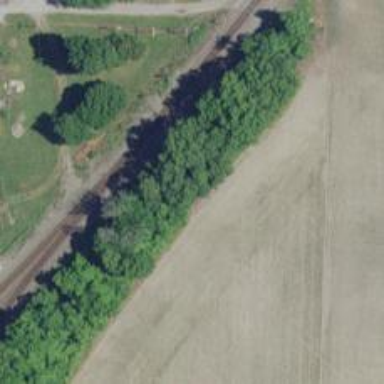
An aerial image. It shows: Junction on the railway.